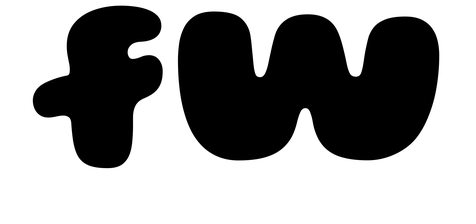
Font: Gluten_Black